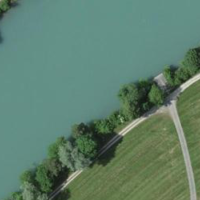
EUNIS habitat code: 15
Species observed at this site:
Aesculus hippocastanum